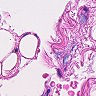
Metastatic tissue present: no